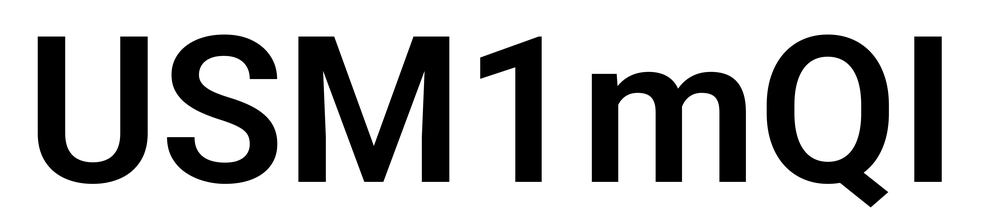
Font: Roboto_SemiBold